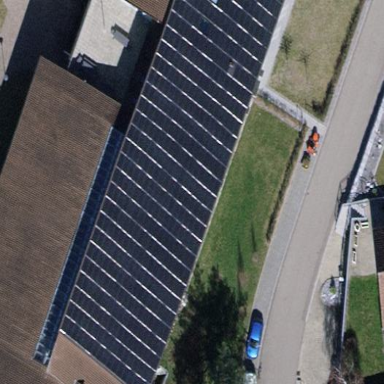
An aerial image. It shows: Solar power generator using photovoltaic panels.